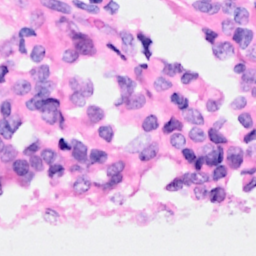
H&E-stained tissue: Breast